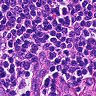
Metastatic tissue present: no